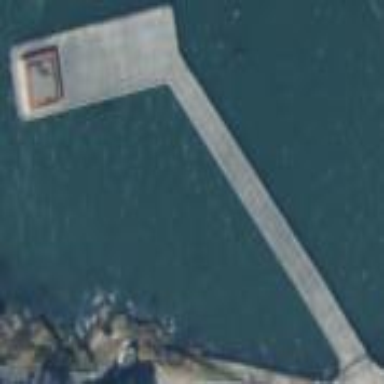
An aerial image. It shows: Man-made pier.